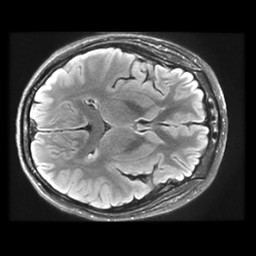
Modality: FLAIR
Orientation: axial
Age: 23
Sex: female
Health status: healthy
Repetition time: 12 s
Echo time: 0.09782 s